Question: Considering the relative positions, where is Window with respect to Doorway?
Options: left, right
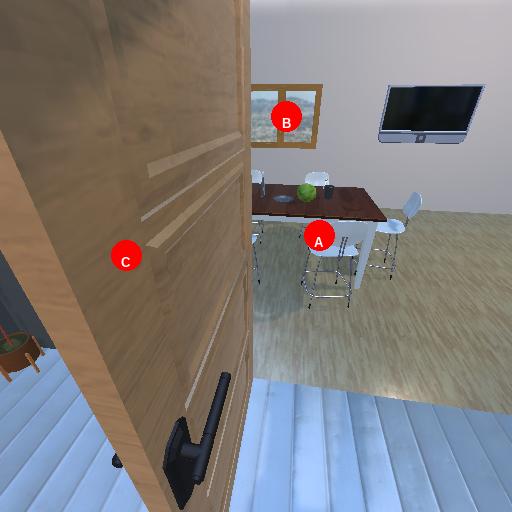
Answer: left